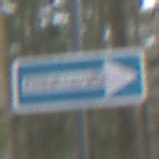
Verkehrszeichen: EinbahnstrasseRechtsweisend
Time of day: Midday
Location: Outdoor (Nature)
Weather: Overcast
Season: NotSpecified
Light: Natural